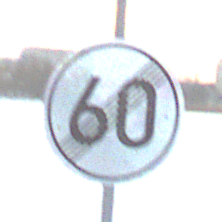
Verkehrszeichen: EndeGeschwindigkeit60
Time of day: SunriseSunset
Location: Outdoor (Nature)
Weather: PartlyCloudy
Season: NotSpecified
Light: Natural